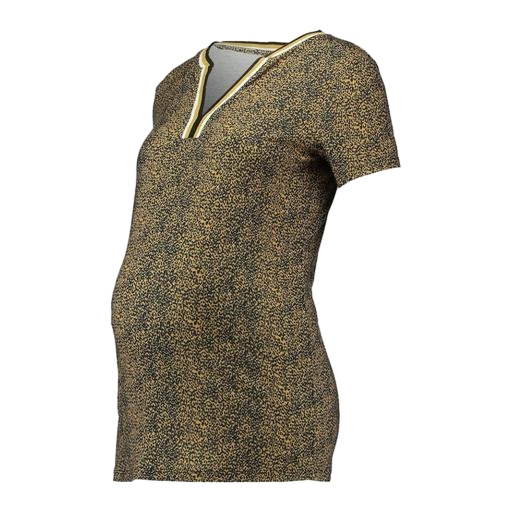
green maternity nursing top, ambika jurk panter, red claire maternity tunic, white background